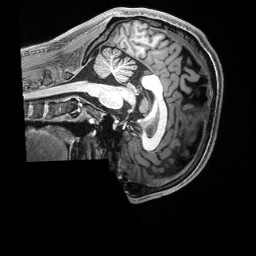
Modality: T1w
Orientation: sagittal
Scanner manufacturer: siemens
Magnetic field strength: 3 T
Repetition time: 2.5 s
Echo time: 0.00231 s